Chest X-ray:
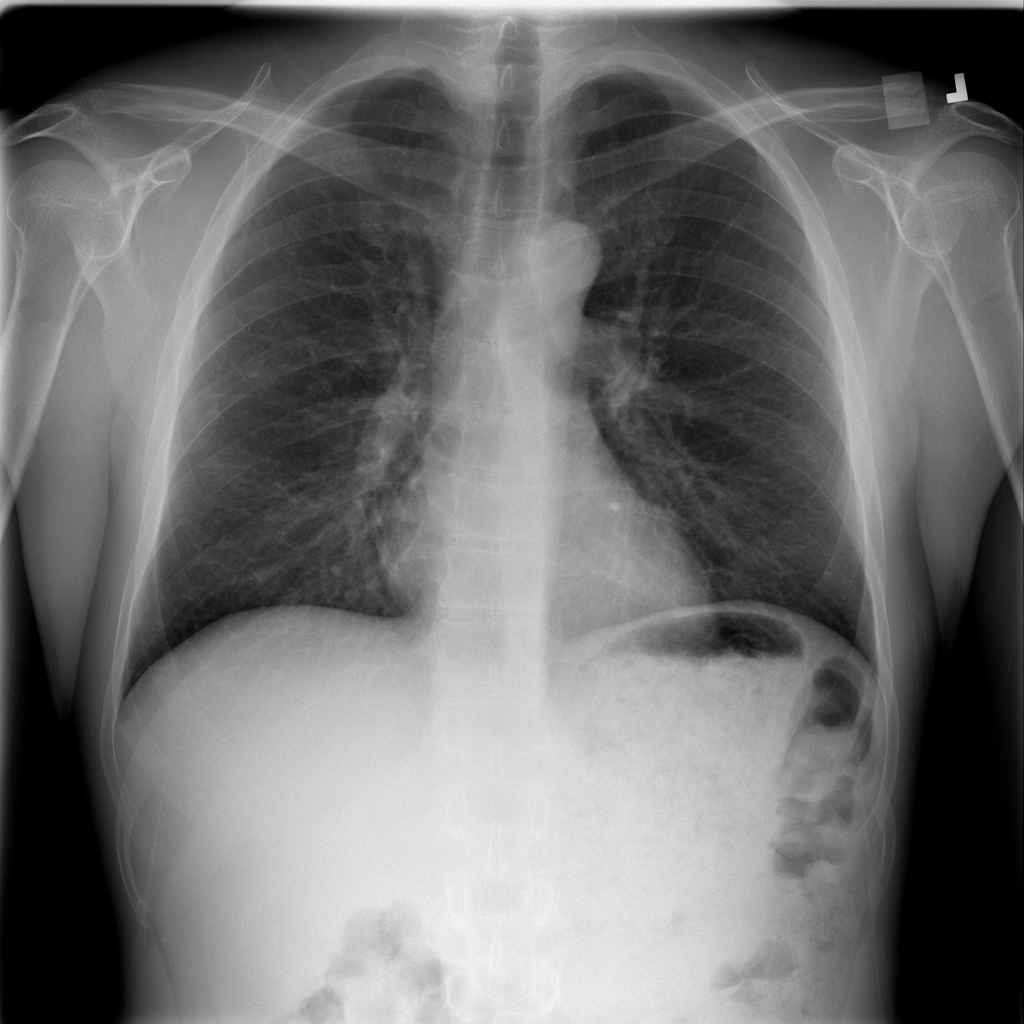
No abnormal finding: yes